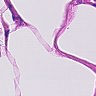
Metastatic tissue present: no